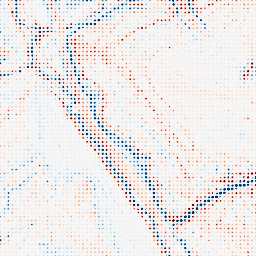
Category: edge_preserving
Decomposition family: bilateral
Decomposition parameters: d: 15
sigma_color: 25
sigma_space: 150
Upsampling method: sinc_blackman
Upsampling parameters: scale: 8
kernel_size: 4
Upsampling scale: 8